Field crop: maize
Growth stage: 2
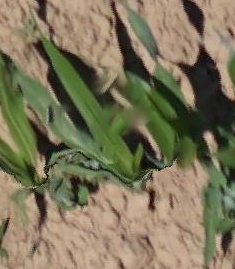
Species: maize